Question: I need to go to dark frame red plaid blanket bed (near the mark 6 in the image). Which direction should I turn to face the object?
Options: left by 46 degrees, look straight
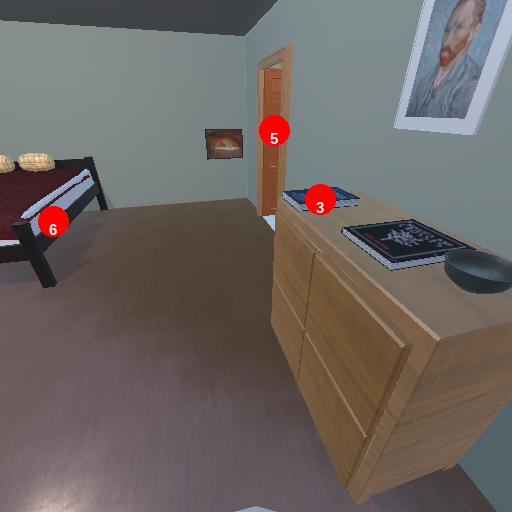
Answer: left by 46 degrees